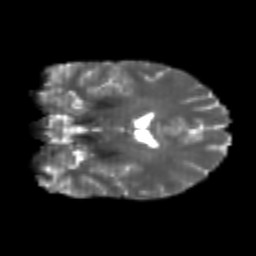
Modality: T2w
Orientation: coronal
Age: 22
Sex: male
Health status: healthy
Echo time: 0.074 s